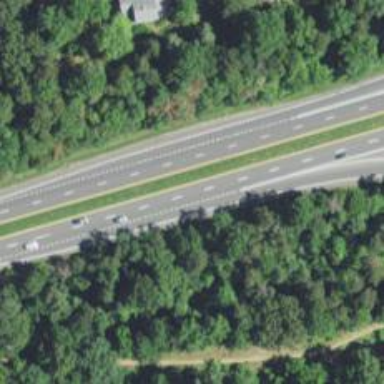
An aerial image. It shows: Motorway junction.